Interaction volume radius: 10 \u00c5
Interaction volume height: 10 \u00c5
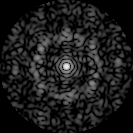
Disorder parameter: 0.8127